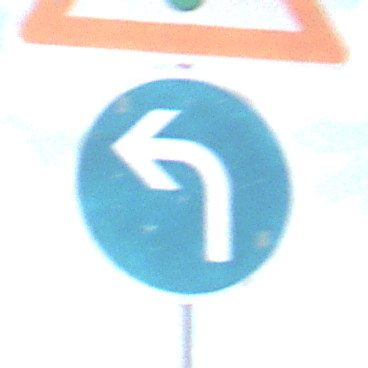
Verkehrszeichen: VorgeschriebeneFahrtrichtungLinks
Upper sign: Lichtzeichenanlage
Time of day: Midday
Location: Outdoor (Nature)
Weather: PartlyCloudy
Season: NotSpecified
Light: Natural